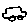
Label: car